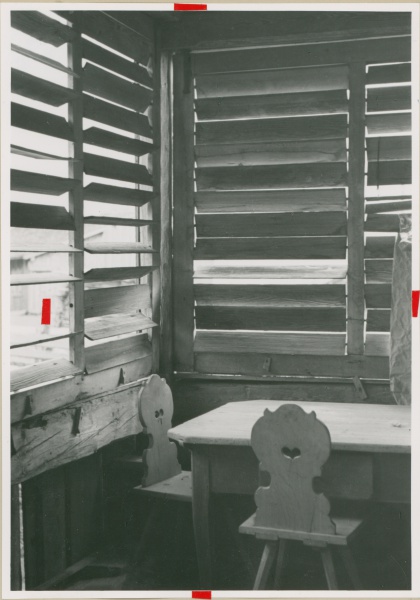
Institution: Österreichisches Museum für Volkskunde Wien
Schlagwörter: berg, dunkel, schatten, sitzen, fenster, grau, holz, licht, raum, stuhl, stühle, tisch, tür, zimmer, haus, rot, alt, trinken, innenraum, möbel, kalt, hütte, sonne, sessel, familie, bauern, fensterläden, sommer, wohnzimmer, ecke, modell, lehne, hart, gebirge, sonnenlicht, alm, hof, laden, läden, farblos, wein, stuhllehne, streifen, balken, esstisch, stube, kammer, geschlossen, foto, fotografie, holztisch, fensterladen, veranda, belichtung, blenden, alpen, sitzecke, schwarz-weiss, jalousie, gefängnis, stuhlbeine, holzhütte, bauernhaus, herz, licht und schatten, postkarte, einrichtung, holzhaus, schnitzen, zuhause, essraum, rolladen, jalousien, markierungen, gemeinschaft, puppenhaus, markiert, lamellen, holzsessel, schublad, sw, rote streifen, nicht echt, herzig, schattenspiele, zugig, holzgeruch, steifer nacken, holzsessel tisch, zirbe, amelen, jogelstühle